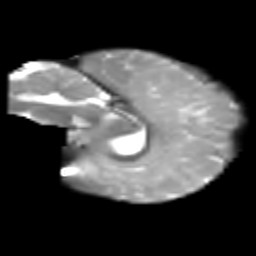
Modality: T2w
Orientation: sagittal
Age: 7
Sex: female
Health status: healthy